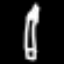
Label: pencil